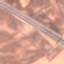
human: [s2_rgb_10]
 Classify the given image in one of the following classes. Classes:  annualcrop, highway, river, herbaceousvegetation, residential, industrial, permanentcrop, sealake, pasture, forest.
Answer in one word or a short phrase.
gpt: Highway